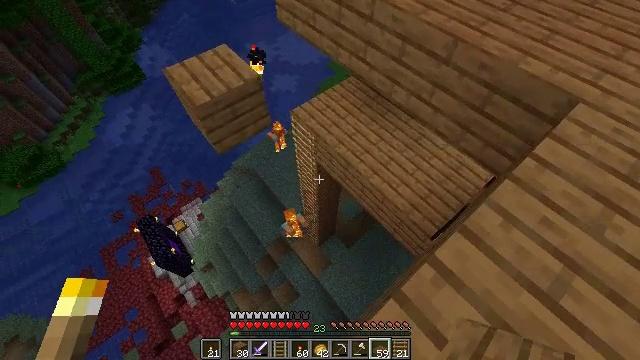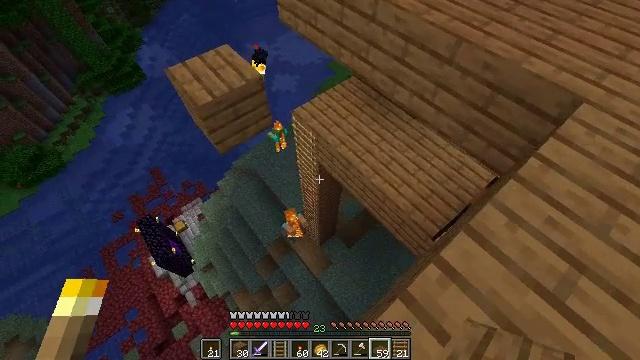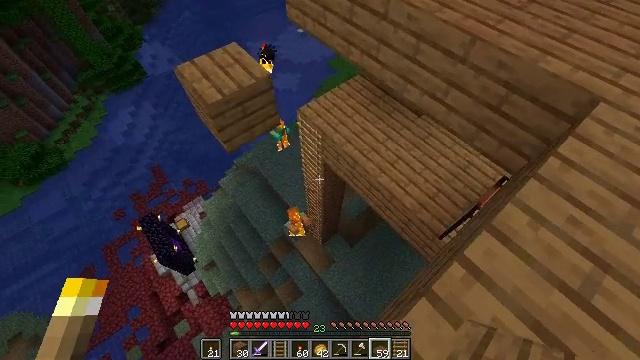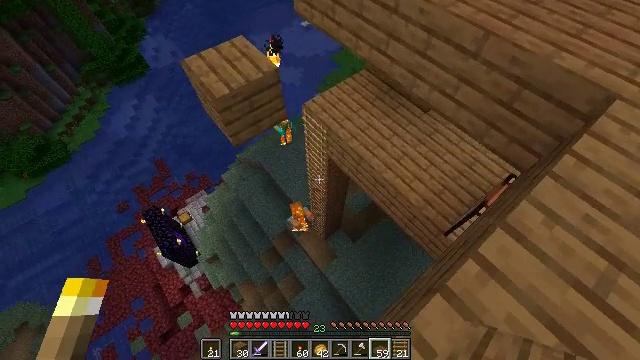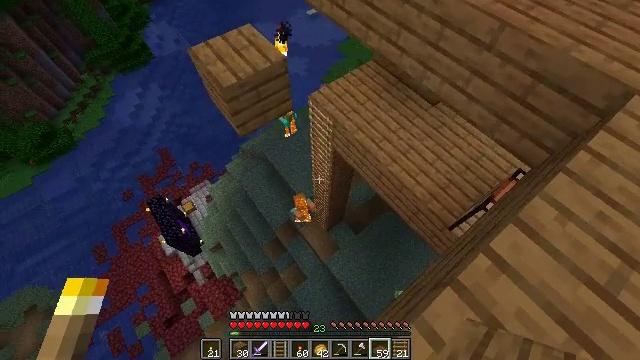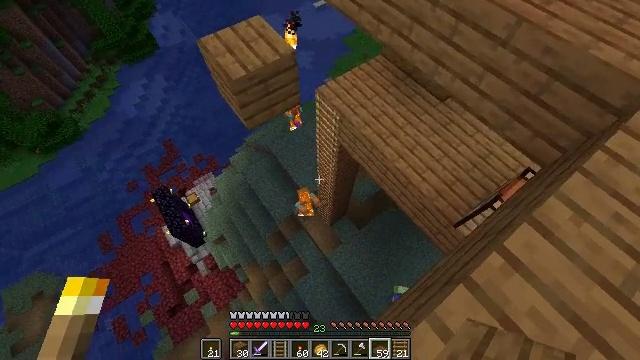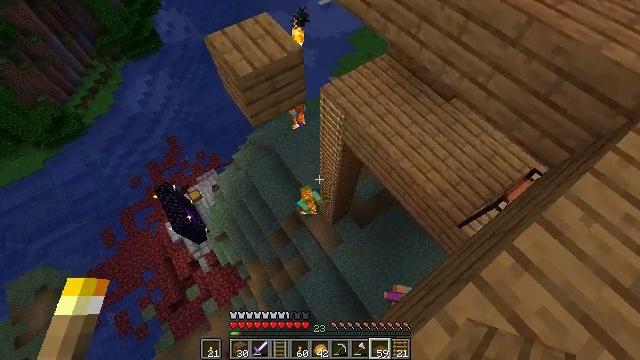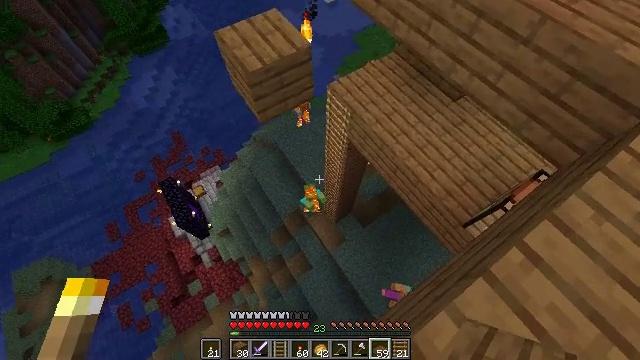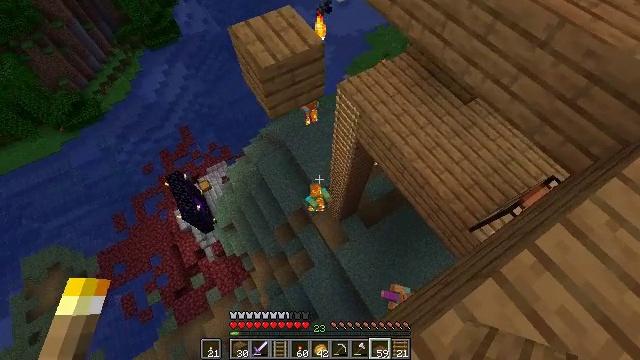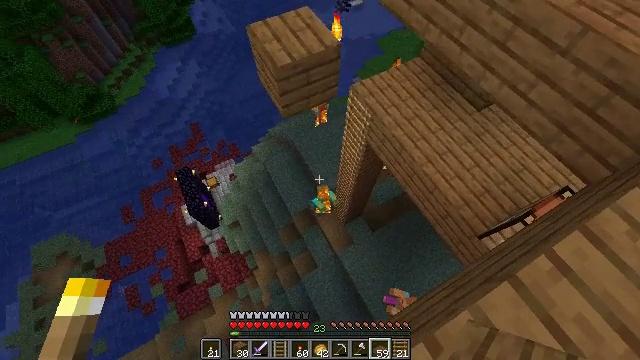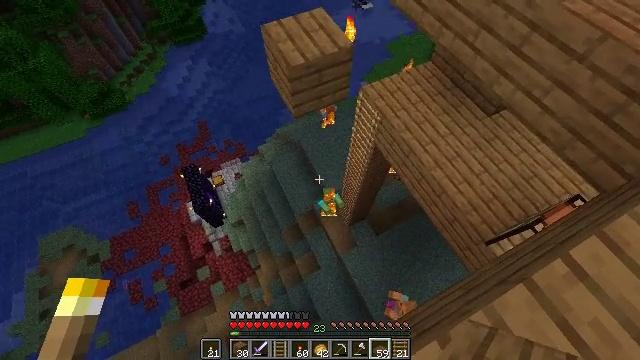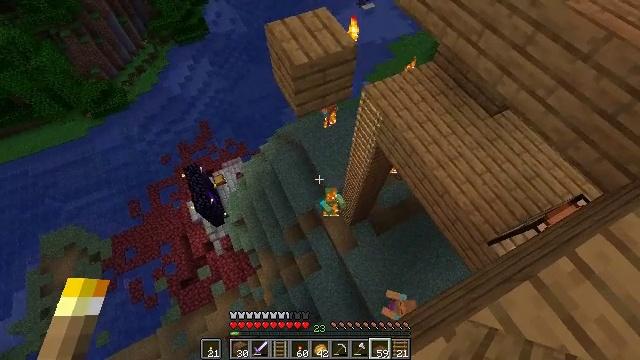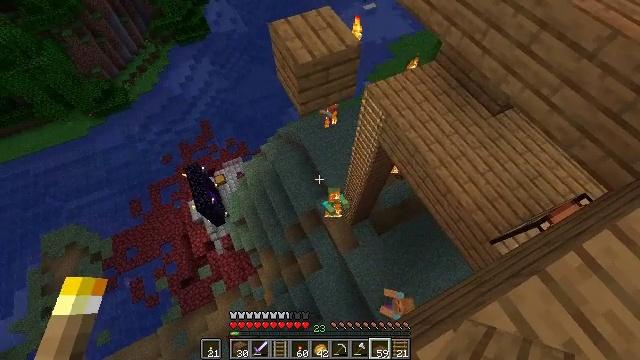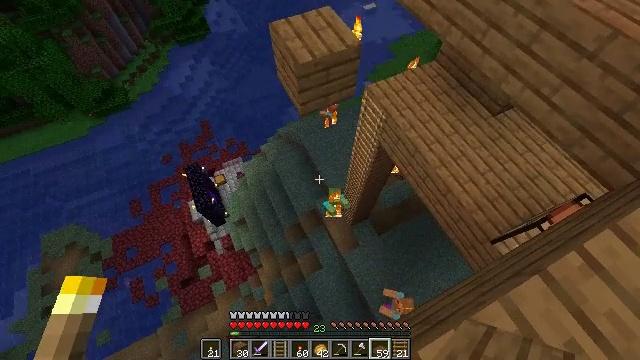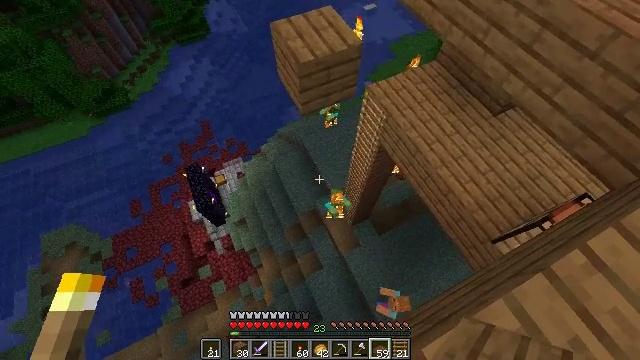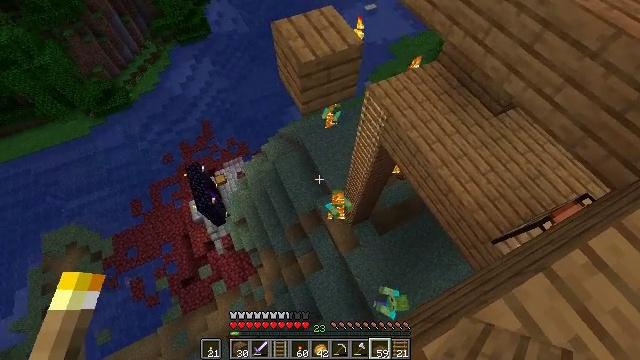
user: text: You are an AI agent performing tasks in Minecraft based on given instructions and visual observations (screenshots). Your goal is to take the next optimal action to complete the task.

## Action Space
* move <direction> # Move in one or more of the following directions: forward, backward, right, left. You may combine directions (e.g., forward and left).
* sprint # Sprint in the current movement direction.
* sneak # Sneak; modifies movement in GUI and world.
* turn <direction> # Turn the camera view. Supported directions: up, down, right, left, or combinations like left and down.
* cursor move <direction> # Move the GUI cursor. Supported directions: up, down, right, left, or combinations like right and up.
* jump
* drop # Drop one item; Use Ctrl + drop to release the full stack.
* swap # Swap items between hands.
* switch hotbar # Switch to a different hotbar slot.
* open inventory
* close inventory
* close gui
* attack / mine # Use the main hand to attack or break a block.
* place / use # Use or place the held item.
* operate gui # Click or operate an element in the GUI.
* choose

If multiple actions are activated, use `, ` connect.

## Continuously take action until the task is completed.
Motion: motion action
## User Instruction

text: Gather the rail for future use.
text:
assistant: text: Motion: move left, sneak
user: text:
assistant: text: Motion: move left, sneak
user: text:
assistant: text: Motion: move left, sneak, turn down
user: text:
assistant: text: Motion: move left, sneak, turn left and down
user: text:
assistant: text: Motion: move left, sneak, turn left and down
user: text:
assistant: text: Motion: move left, sneak
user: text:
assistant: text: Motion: move left, sneak, turn left
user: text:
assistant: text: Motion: move left, sneak, turn left
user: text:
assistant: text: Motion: move left, sneak, turn left
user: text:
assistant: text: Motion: move left, sneak, turn left
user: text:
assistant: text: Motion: move left, sneak
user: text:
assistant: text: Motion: sneak
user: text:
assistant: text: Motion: sneak
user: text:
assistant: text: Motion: sneak
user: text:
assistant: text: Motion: sneak
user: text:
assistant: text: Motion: sneak
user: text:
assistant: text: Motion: sneak, turn down
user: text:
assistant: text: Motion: sneak, turn left and down
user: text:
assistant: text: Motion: sneak, turn left and down
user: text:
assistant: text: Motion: sneak
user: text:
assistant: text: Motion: sneak
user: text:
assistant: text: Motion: sneak
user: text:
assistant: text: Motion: sneak
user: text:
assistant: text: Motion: sneak
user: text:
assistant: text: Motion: sneak, turn left
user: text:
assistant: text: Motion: move left, sneak, turn left
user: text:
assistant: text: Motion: move left, sneak, turn left
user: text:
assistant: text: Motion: move left, sneak, turn left
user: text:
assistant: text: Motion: move left, sneak, turn left
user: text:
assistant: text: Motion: move left, sneak, turn left and up